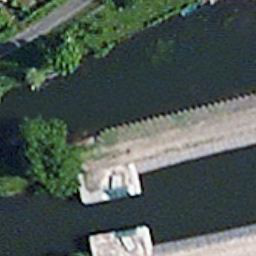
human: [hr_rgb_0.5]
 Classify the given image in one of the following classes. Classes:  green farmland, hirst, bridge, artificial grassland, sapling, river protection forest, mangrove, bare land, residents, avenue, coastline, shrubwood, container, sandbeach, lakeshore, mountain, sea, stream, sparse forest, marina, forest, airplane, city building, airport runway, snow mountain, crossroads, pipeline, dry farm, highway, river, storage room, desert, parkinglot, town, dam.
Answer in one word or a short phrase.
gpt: dam